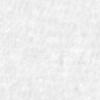
Label: no_change